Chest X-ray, AP view. Patient: 61 years old, sex F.
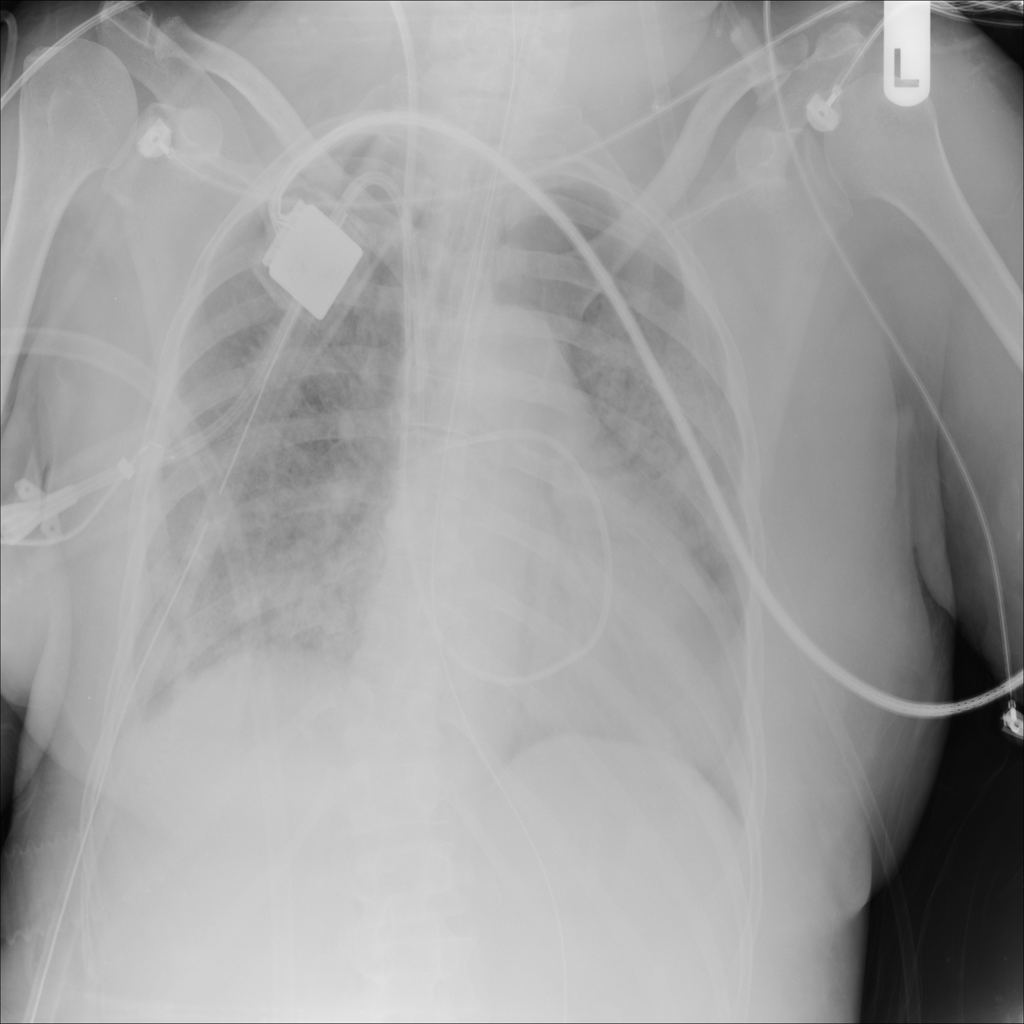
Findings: Infiltration